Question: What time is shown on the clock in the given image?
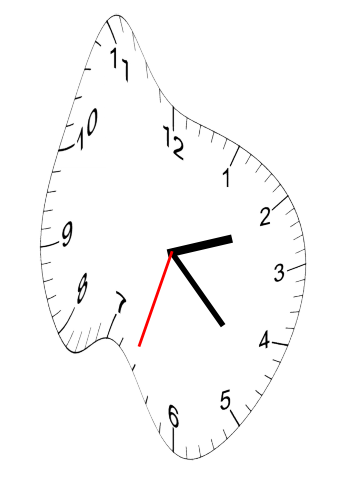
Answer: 02:22:33